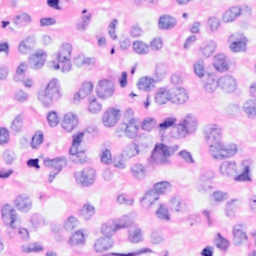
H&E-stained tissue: Breast